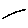
Label: line